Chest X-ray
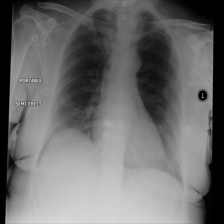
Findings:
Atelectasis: negative
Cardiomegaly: negative
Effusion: negative
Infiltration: negative
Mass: negative
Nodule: negative
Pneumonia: negative
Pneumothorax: negative
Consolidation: negative
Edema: negative
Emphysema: negative
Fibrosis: negative
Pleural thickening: negative
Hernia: negative